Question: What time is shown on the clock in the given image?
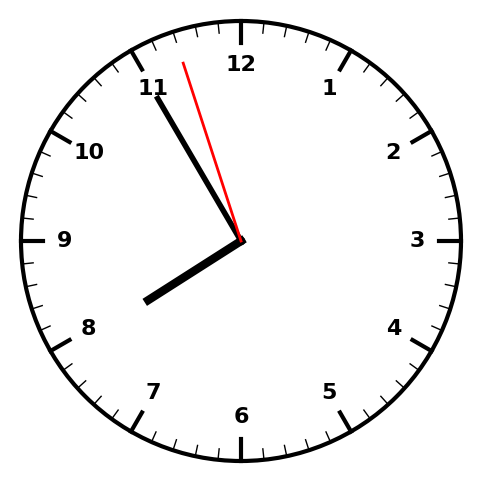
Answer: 07:54:57